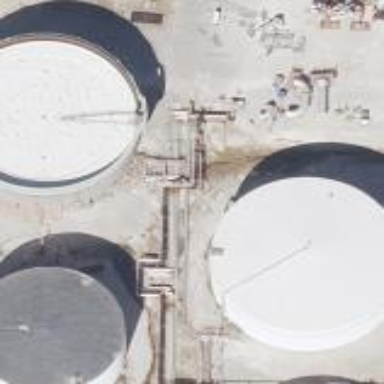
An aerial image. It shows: Storage tank which is man-made.